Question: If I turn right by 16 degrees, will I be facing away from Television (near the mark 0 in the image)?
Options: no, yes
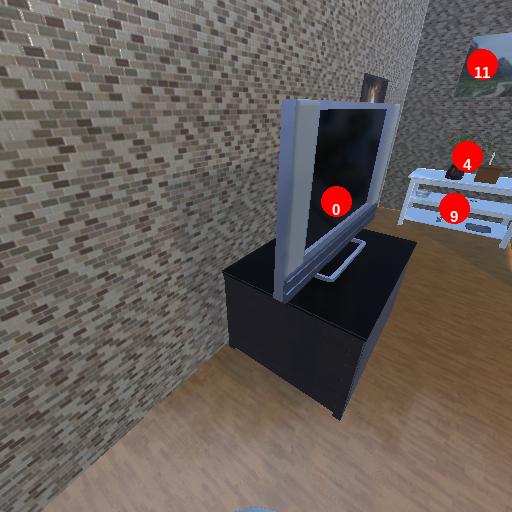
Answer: no